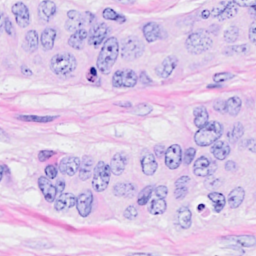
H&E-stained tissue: Breast